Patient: sex M, age 25
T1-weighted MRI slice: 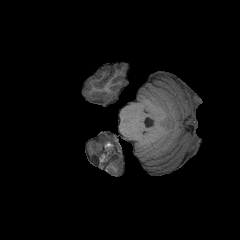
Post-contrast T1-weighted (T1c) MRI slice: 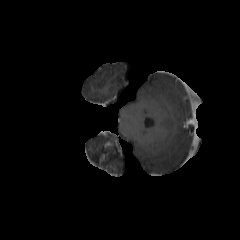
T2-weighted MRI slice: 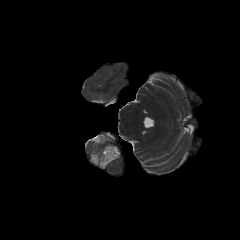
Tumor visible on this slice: yes
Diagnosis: Astrocytoma, IDH-mutant
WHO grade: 2